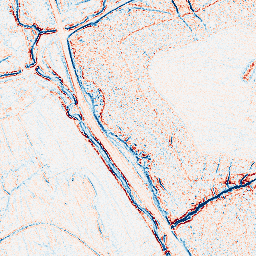
Category: edge_preserving
Decomposition family: bilateral
Decomposition parameters: d: 5
sigma_color: 75
sigma_space: 150
Upsampling method: edge_directed
Upsampling parameters: scale: 2
Upsampling scale: 2